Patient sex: M
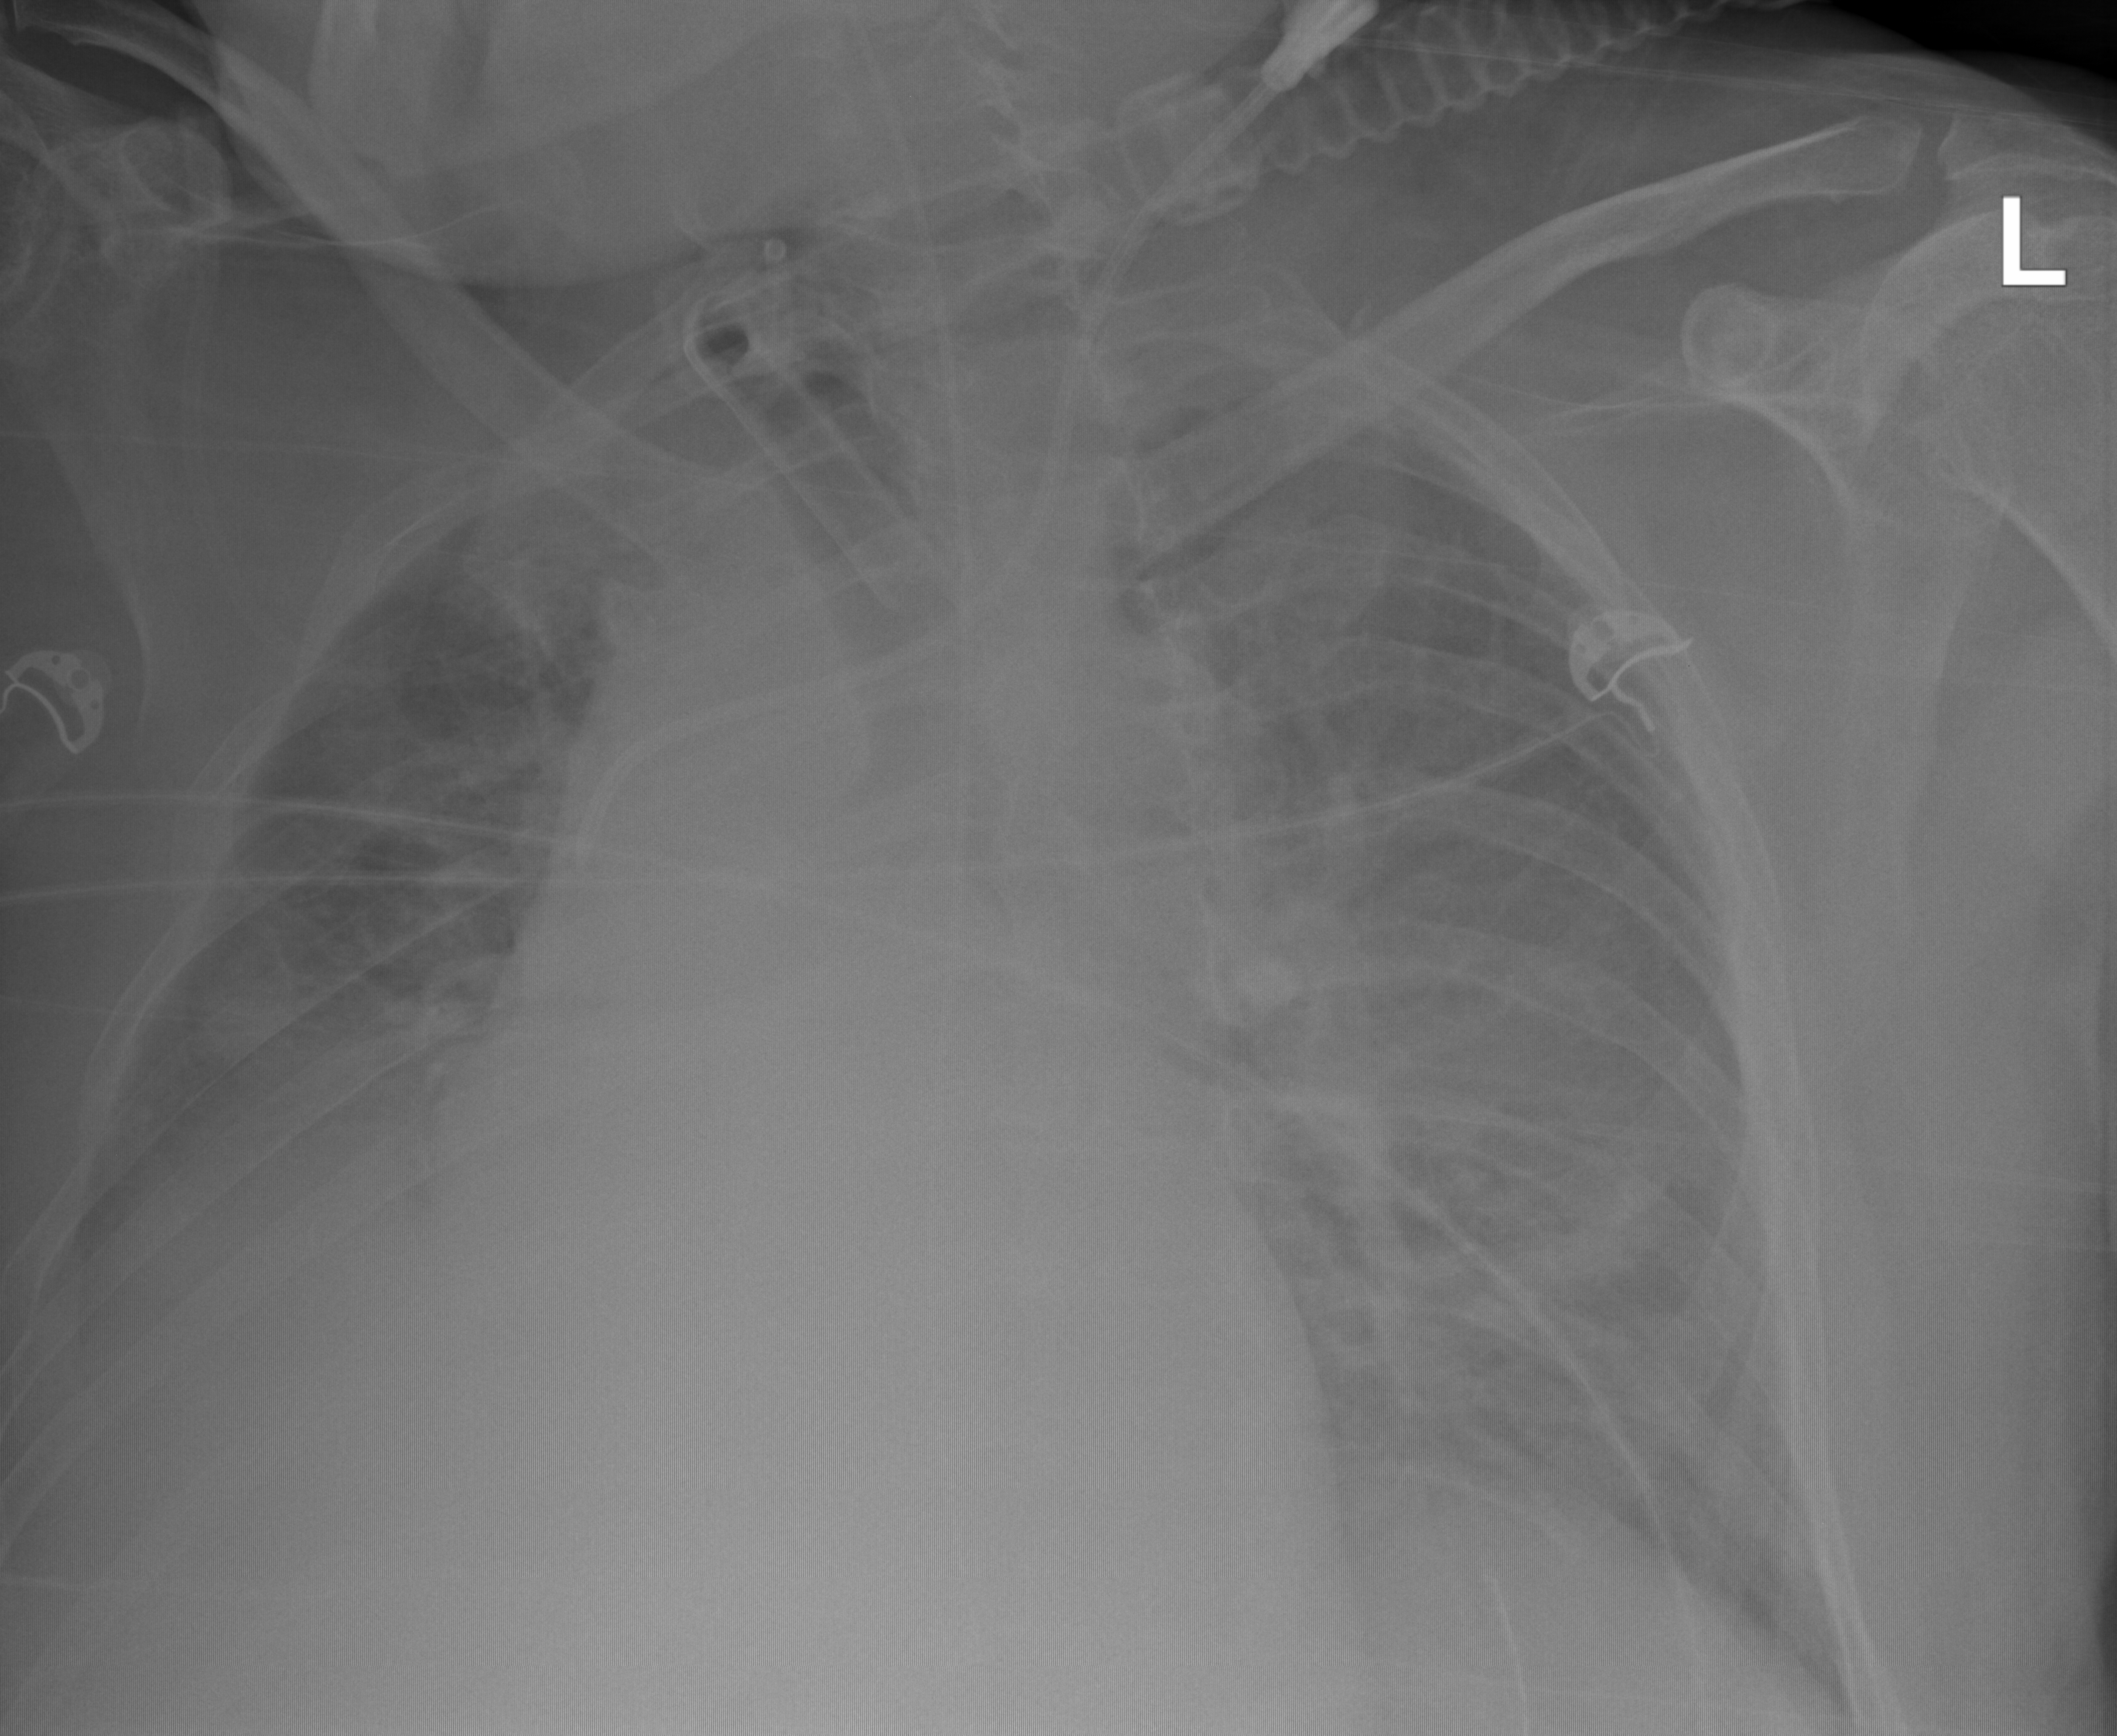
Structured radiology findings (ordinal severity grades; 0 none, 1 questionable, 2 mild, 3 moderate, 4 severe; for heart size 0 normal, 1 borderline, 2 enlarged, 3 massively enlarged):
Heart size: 2
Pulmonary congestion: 1
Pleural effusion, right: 2
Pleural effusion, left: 2
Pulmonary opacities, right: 2
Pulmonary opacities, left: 2
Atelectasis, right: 2
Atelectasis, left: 2